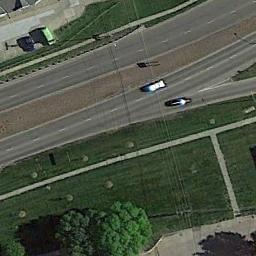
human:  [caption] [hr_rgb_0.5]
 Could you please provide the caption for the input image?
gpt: The freeway goes through the grass with some cars .

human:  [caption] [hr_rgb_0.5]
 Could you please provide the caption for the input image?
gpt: There are only two cars on the highway .

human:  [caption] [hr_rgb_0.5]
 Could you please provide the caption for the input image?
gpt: There are large green lawns and green trees around the freeway, There are two cars on the freeway, And there is a building next to the freeway .

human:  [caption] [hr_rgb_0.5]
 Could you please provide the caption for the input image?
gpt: A bifurcated freeway goes through the lawn with some trees .

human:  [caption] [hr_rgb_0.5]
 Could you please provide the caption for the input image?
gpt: There are green lawns beside the freeway .